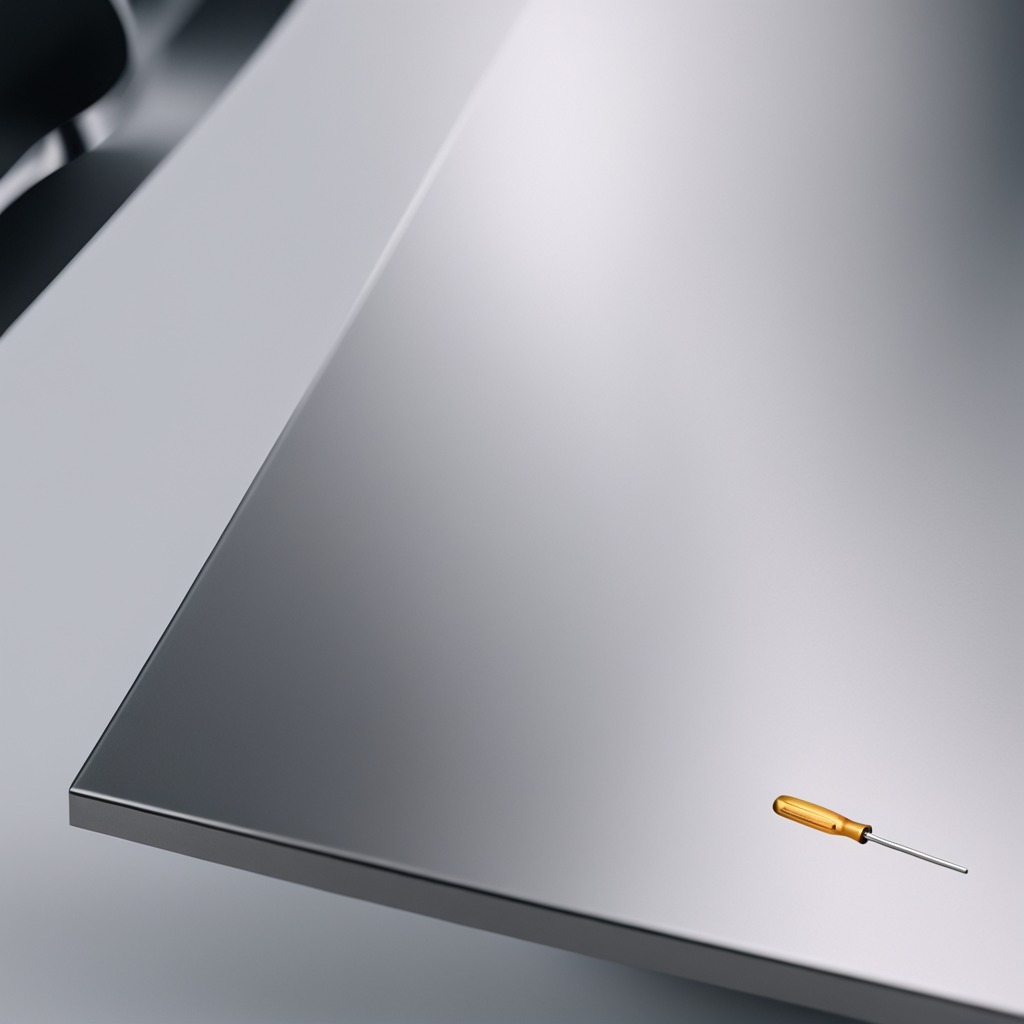
A screwdriver lies on a stainless steel table in a high-end prototyping lab.